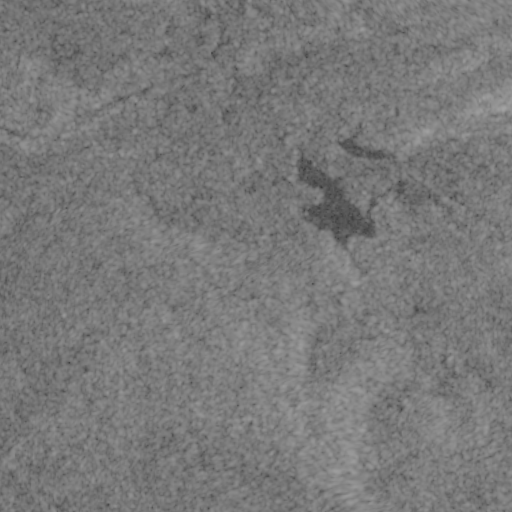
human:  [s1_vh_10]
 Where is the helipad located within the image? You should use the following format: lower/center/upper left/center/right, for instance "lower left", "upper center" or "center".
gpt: The helipad is located in the upper center of the image.
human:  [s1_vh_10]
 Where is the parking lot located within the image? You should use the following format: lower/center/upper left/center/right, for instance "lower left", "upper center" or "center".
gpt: The parking lot is located in the upper right of the image.
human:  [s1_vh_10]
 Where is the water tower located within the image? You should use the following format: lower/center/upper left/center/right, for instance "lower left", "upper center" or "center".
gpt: The water tower is located in the center right of the image.
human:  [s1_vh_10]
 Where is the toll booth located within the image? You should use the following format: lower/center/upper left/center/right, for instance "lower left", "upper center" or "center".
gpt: The toll booth is located in the upper center of the image.
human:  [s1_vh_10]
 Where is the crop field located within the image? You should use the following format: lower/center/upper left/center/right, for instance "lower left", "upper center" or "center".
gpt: There is no crop field in the image.

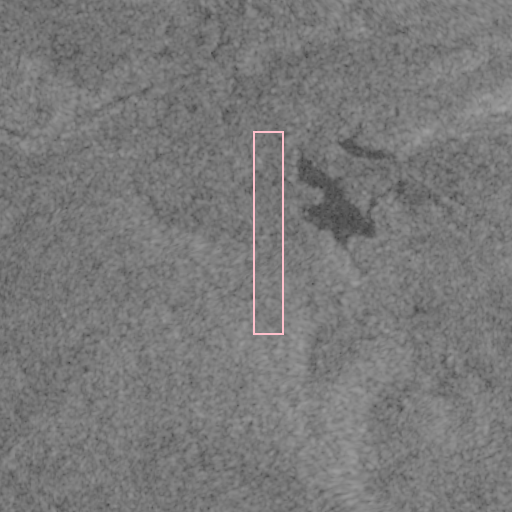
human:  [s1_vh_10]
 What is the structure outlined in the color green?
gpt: There is no green outline.
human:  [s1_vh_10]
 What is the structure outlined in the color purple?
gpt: There is no structure outlined in purple.